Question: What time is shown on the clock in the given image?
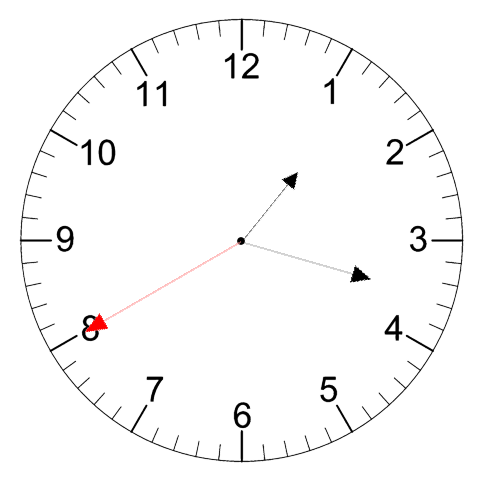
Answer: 01:17:40